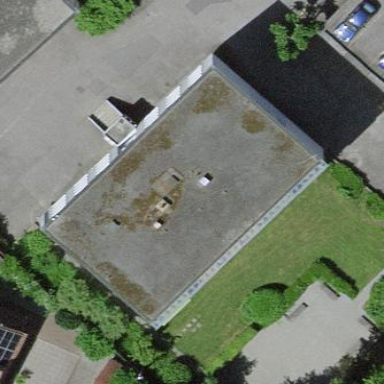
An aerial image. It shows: Residential building with flat roof.